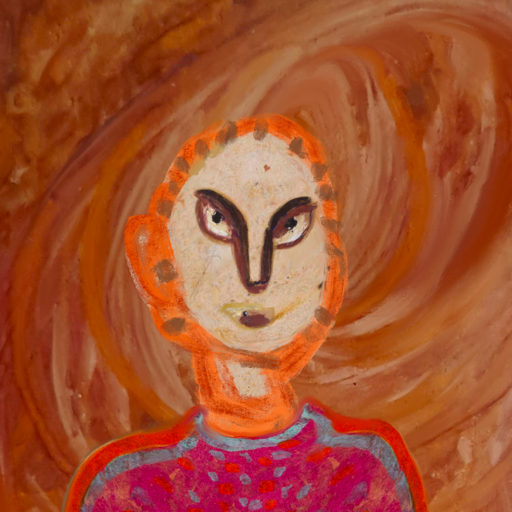
Background: Pious_Lady, Head And Neck Front: Rupkatha, Face Front: After_Raid, Bust: Sisters, Hair Front: Blank, Head Accessory: Blank, Second Necklace: Blank, Necklace: Blank, Baby: Blank